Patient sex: M
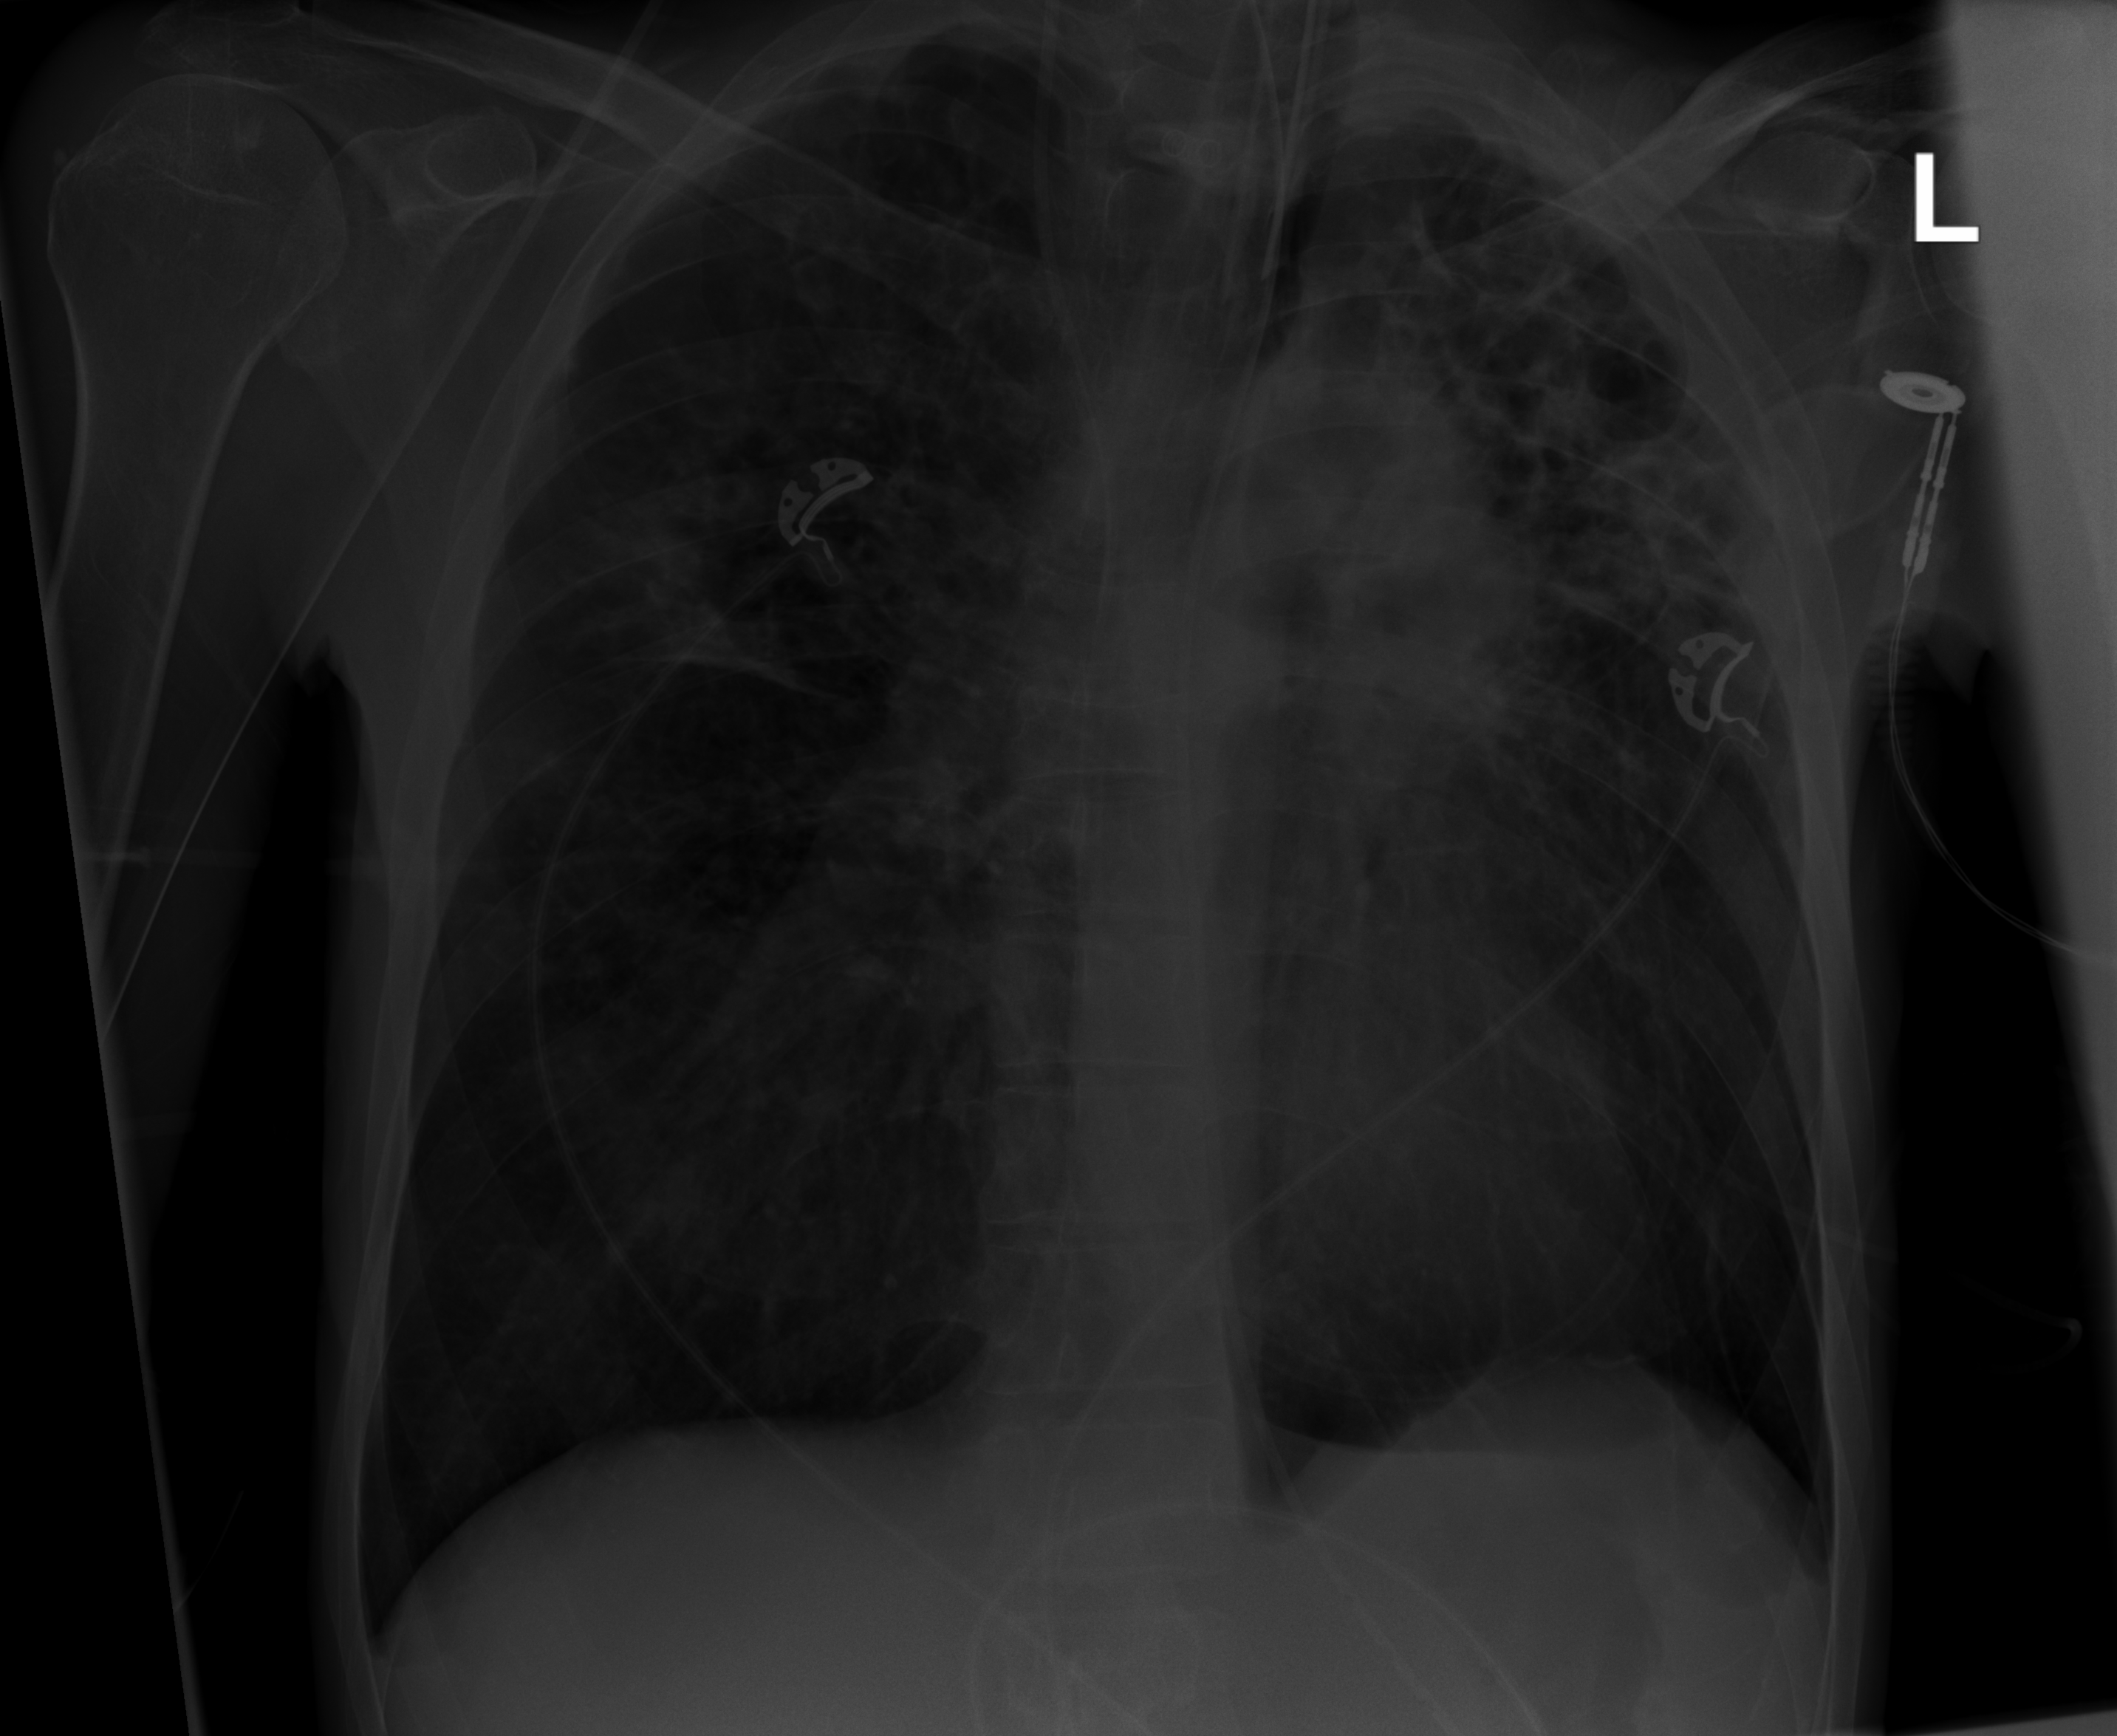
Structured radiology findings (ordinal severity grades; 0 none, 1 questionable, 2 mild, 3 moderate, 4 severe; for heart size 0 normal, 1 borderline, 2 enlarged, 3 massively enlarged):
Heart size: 0
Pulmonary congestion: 1
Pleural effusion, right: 0
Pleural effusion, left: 0
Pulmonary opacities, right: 1
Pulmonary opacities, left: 3
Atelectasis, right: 2
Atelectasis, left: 4